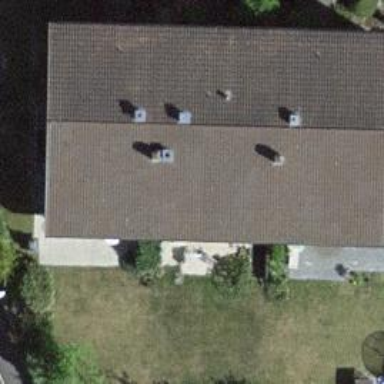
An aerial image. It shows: Residential building with gabled roof oriented across.